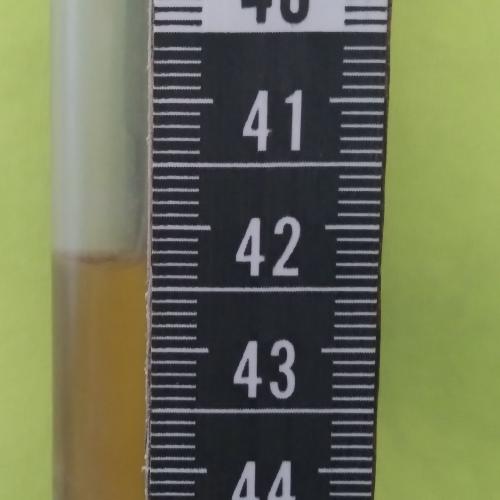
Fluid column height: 42.3 cm